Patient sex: M
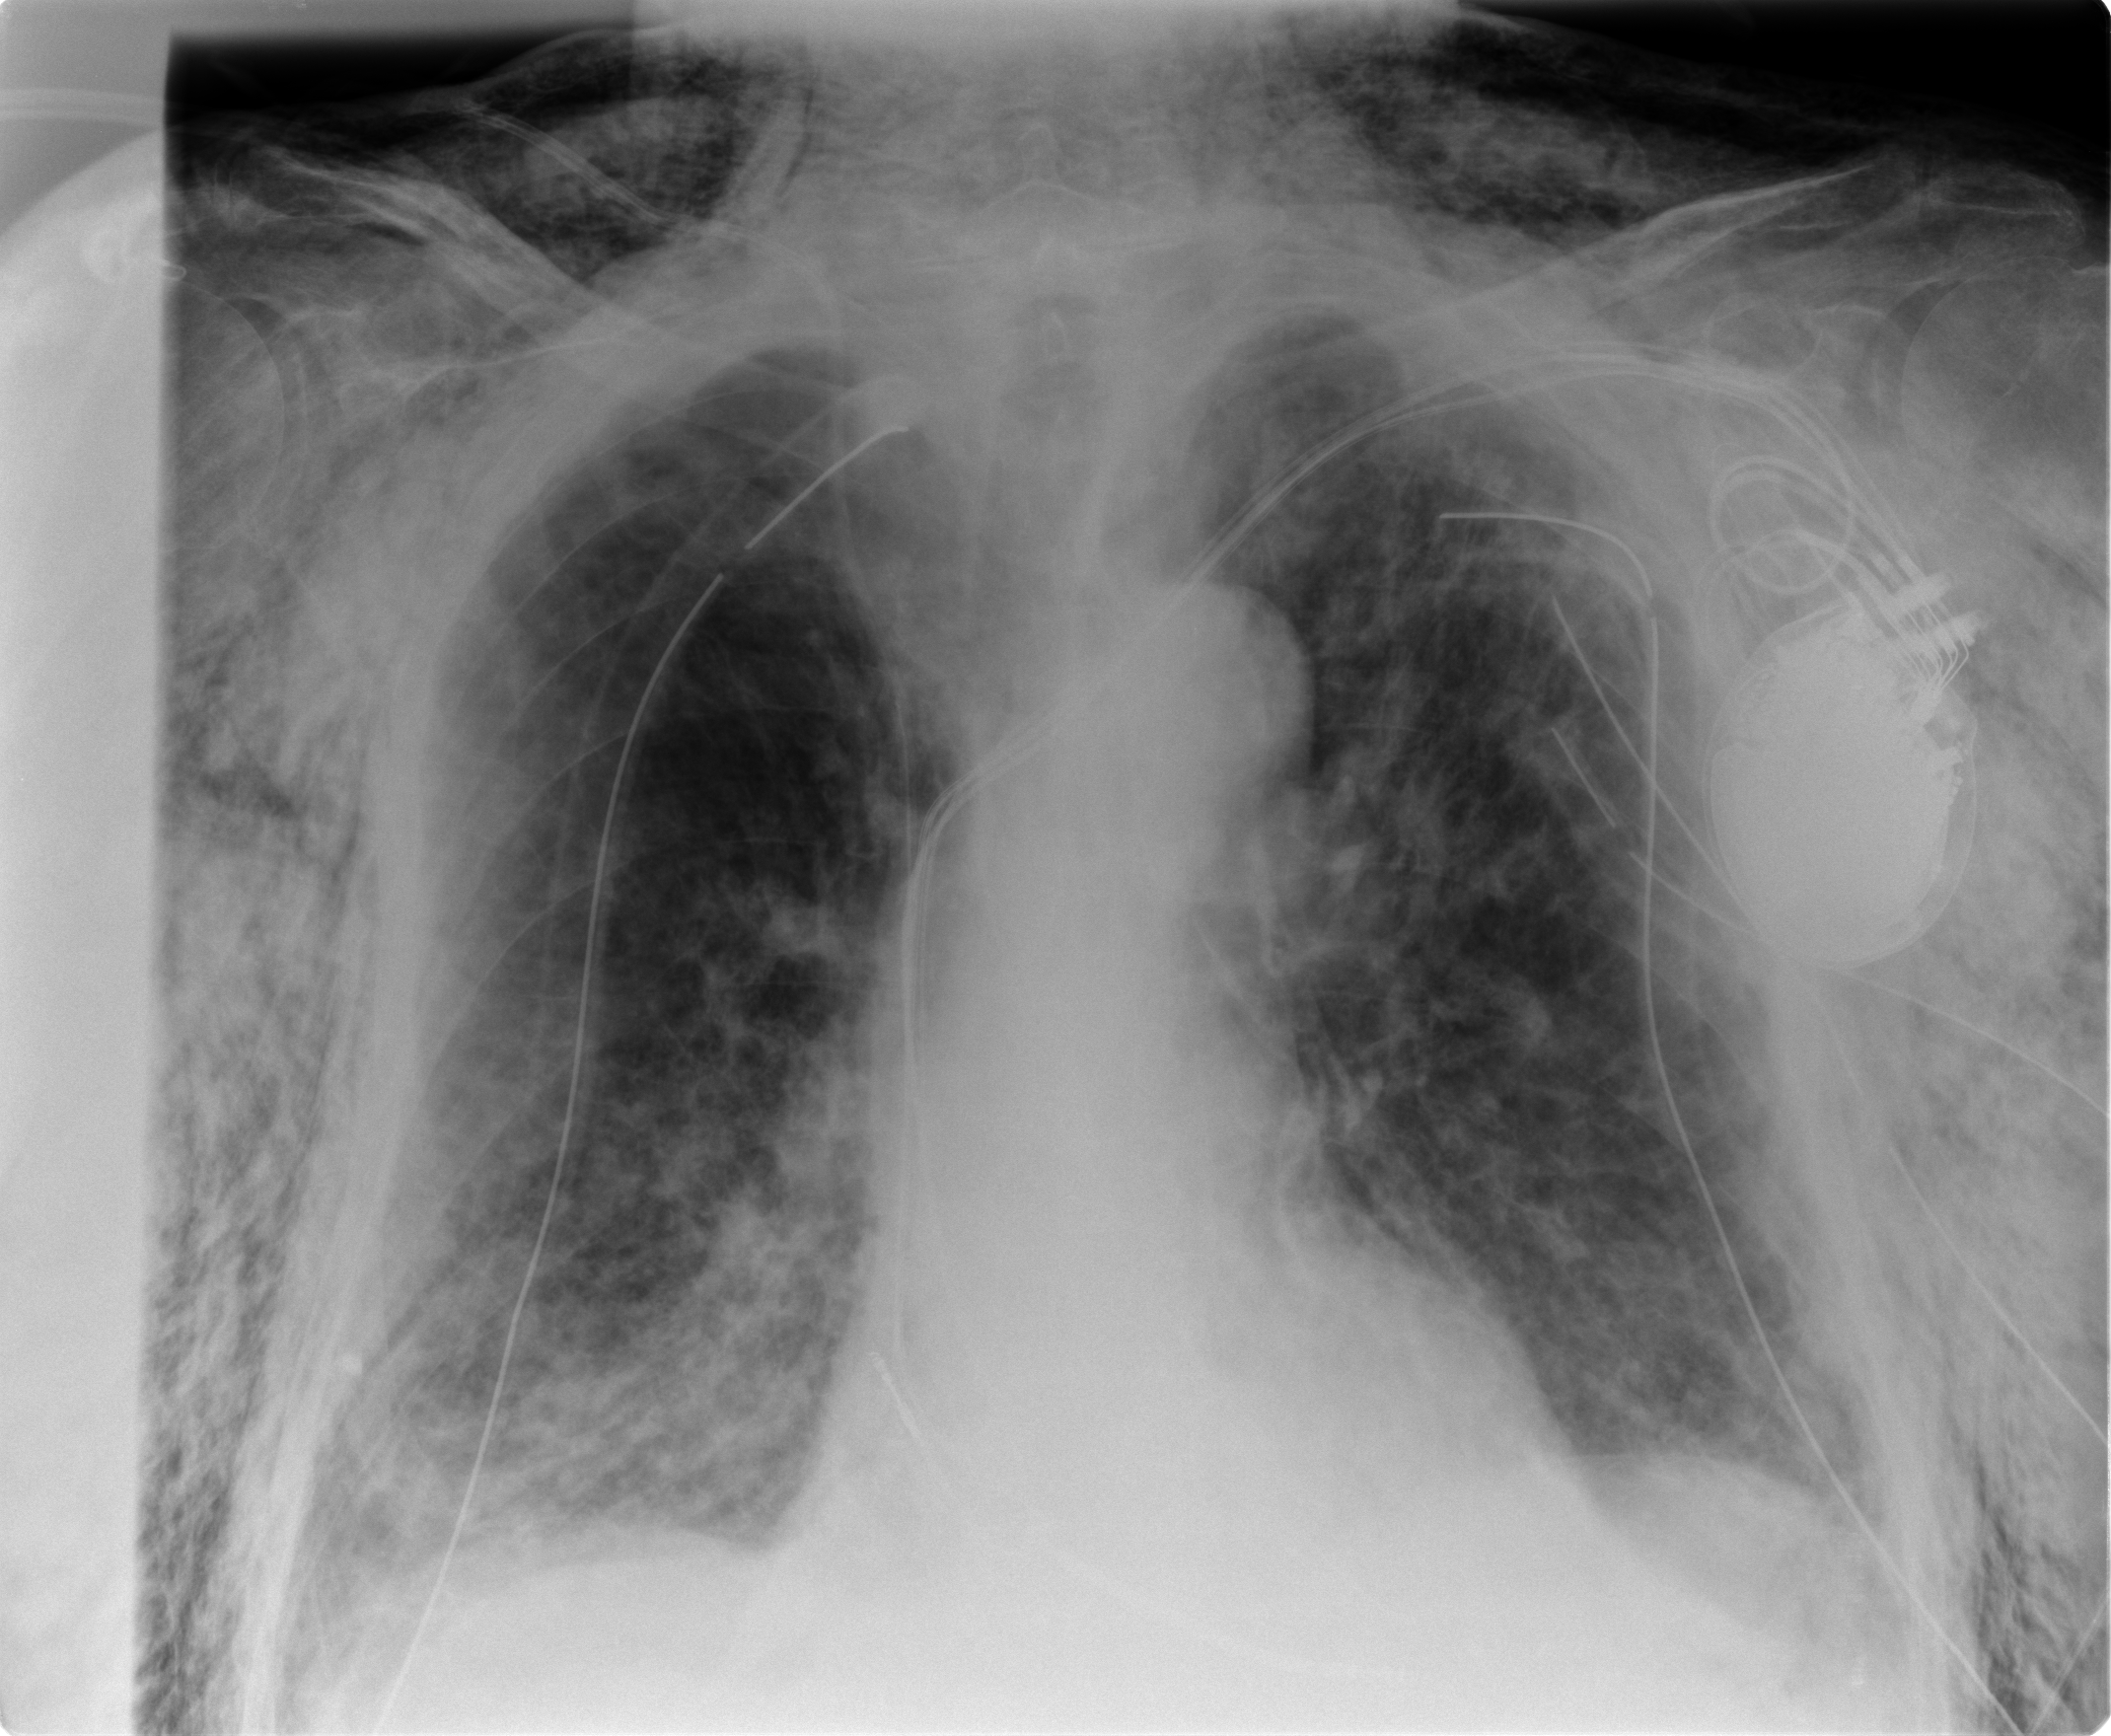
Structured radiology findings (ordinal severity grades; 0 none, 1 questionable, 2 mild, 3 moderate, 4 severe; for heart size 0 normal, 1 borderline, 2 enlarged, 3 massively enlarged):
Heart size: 0
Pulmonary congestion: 0
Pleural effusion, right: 0
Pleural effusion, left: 0
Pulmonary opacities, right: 1
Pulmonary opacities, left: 1
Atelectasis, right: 2
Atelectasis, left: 2